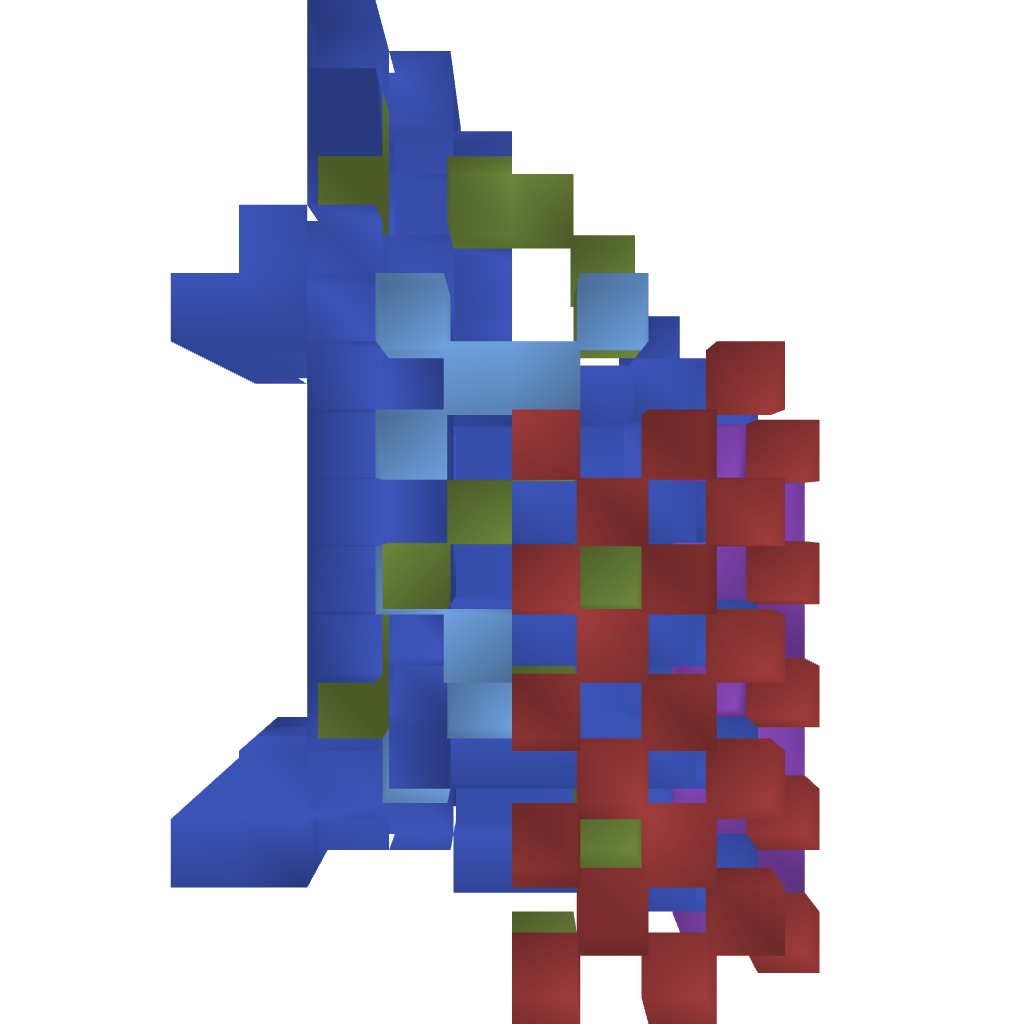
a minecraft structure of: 100% working elevator bad low quality